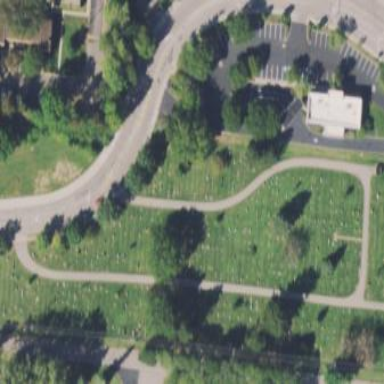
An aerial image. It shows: Cemetery.